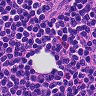
Metastatic tissue present: no